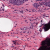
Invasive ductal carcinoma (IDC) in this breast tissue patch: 0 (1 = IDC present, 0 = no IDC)